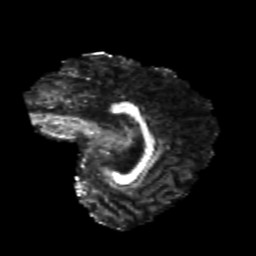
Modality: FA
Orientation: sagittal
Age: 24
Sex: female
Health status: healthy
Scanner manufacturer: philips
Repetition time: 7.389 s
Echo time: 0.08599 s